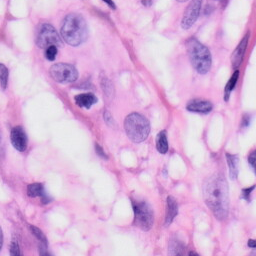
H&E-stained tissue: Skin